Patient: sex M, age 67
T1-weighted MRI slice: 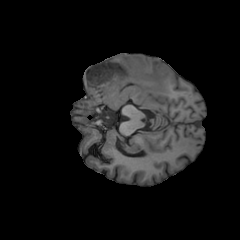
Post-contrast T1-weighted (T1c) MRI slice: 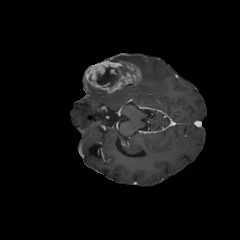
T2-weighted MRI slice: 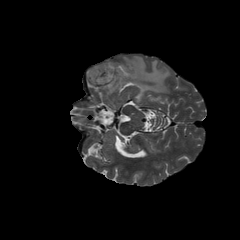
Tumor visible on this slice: yes
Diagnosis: Glioblastoma, IDH-wildtype
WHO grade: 4